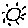
Label: sun